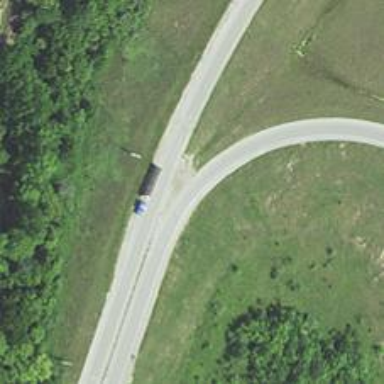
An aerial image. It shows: Trunk link highway.